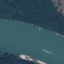
Land use / land cover: River